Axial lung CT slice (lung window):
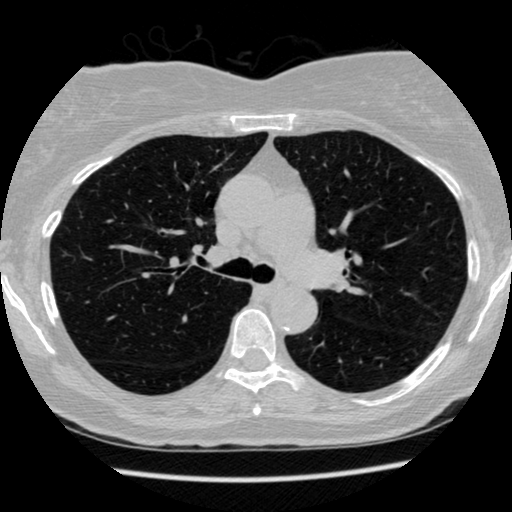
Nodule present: no